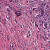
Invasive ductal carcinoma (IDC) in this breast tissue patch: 1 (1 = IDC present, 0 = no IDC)